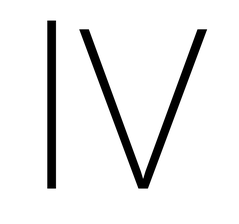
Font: Roboto_ExtraLight